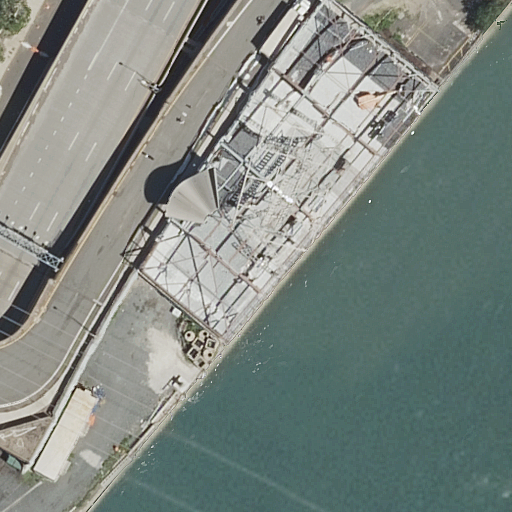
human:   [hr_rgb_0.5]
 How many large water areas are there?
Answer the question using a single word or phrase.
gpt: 1

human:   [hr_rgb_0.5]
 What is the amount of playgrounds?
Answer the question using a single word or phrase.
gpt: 1

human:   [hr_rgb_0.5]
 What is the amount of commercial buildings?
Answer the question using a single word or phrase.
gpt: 0

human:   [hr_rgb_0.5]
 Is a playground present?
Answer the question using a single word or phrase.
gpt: yes

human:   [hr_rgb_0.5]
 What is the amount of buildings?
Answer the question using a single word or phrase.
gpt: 1

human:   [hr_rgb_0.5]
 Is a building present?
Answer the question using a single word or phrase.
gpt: yes

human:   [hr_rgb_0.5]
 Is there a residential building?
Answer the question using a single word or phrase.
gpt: yes

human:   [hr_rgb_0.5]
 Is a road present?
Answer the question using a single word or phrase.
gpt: yes

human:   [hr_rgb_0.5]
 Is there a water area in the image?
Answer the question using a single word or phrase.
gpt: yes

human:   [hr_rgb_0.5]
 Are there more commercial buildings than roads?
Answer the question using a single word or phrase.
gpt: no

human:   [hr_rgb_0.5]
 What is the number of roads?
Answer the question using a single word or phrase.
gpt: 7

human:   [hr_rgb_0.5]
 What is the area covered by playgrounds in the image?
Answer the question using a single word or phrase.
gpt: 178m2

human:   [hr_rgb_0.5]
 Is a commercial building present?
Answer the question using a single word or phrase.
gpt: no

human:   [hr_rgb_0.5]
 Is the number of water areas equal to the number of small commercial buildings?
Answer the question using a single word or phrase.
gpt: no

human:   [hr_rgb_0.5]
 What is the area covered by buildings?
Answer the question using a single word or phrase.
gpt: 0m2

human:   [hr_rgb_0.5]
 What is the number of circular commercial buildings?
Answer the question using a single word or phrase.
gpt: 0

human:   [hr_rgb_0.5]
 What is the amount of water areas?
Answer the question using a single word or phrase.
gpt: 1

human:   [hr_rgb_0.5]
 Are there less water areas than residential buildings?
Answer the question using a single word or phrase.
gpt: no

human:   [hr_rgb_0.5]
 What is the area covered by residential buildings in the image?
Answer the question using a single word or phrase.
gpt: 0m2

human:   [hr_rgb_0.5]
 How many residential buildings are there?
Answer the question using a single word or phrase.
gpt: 1

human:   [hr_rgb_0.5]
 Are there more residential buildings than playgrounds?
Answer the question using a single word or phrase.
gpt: no

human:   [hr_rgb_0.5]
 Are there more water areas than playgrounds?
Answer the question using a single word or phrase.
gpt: no

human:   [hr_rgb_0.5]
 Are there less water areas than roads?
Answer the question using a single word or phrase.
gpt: yes

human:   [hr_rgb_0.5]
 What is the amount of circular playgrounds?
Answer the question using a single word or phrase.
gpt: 0

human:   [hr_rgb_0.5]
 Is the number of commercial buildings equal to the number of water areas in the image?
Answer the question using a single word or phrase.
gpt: no

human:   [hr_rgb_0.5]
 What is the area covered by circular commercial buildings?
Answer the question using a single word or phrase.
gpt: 0m2

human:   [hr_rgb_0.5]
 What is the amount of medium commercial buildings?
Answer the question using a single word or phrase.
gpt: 0

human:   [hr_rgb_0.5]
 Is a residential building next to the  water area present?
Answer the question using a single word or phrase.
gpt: yes

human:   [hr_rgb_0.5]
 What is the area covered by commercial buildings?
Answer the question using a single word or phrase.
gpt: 0m2

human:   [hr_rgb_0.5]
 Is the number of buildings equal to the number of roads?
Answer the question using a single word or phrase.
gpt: no

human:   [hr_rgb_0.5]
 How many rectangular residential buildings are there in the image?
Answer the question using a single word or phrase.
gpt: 1

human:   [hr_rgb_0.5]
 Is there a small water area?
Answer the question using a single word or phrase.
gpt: no

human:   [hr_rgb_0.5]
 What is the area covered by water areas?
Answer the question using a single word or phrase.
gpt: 4352m2

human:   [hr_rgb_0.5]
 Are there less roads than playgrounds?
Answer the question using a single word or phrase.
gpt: no

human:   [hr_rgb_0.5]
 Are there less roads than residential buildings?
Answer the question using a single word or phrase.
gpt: no

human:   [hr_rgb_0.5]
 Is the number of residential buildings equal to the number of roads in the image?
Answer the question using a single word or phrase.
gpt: no

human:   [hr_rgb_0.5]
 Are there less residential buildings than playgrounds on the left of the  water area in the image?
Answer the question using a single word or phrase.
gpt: no

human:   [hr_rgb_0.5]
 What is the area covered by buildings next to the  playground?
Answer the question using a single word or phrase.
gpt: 0m2

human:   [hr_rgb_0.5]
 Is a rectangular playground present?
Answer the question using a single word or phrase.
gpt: yes

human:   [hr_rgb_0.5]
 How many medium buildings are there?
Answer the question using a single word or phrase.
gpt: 0

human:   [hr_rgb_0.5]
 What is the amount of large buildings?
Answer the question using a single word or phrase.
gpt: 0

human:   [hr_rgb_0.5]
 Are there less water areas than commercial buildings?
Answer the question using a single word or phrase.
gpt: no

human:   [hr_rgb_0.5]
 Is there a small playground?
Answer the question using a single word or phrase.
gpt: no

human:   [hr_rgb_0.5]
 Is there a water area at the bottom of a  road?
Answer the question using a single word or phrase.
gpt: no

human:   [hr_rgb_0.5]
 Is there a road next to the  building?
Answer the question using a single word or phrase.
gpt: yes

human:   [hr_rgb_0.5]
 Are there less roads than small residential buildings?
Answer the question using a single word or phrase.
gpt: no

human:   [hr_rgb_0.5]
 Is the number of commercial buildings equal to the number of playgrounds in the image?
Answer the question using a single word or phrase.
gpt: no

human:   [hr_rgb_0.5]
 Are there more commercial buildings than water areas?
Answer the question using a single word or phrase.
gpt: no

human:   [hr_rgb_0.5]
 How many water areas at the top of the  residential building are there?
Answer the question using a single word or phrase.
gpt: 0

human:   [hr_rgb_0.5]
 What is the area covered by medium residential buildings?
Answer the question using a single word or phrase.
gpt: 0m2

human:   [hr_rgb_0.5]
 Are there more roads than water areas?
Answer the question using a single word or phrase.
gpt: yes

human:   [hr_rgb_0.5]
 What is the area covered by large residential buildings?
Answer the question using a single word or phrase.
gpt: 0m2

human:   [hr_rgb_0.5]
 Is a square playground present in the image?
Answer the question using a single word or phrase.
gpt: no

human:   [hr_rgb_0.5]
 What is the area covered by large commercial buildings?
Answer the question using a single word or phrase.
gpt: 0m2

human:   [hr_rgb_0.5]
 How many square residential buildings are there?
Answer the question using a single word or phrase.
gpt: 0

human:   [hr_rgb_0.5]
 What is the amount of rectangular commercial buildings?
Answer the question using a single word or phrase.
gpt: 0

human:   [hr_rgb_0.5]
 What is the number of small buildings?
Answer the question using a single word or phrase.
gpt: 1

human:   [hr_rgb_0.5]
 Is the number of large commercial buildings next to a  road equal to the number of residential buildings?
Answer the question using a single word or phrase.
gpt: no

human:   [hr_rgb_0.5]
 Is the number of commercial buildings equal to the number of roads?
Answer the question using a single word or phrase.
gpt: no

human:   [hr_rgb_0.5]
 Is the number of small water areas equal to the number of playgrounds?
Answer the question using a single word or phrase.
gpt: no

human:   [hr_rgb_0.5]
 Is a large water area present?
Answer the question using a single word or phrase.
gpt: yes

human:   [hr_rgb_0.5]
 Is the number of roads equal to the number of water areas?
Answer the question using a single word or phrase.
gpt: no

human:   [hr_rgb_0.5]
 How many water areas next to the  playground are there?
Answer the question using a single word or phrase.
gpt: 1

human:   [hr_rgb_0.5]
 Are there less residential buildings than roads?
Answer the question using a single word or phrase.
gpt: yes